Breast ultrasound image
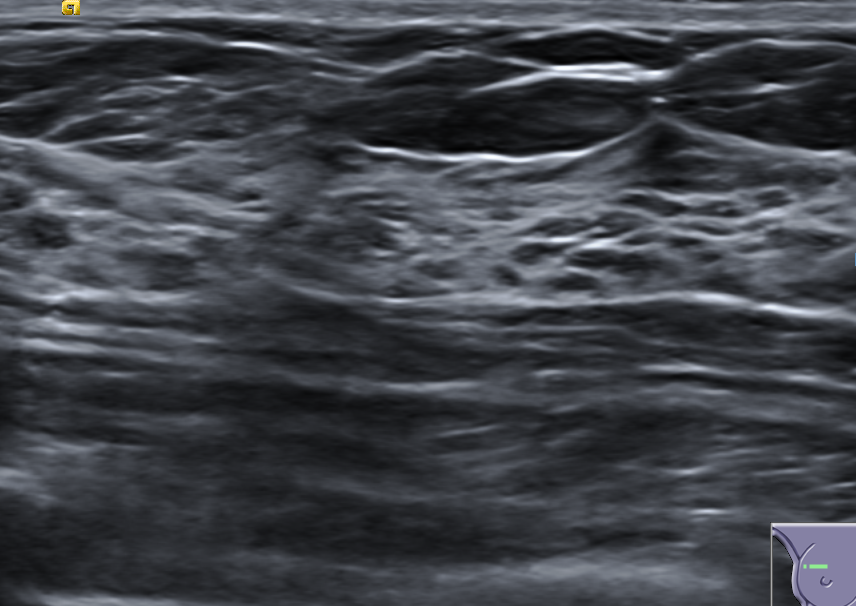
Diagnosis: normal